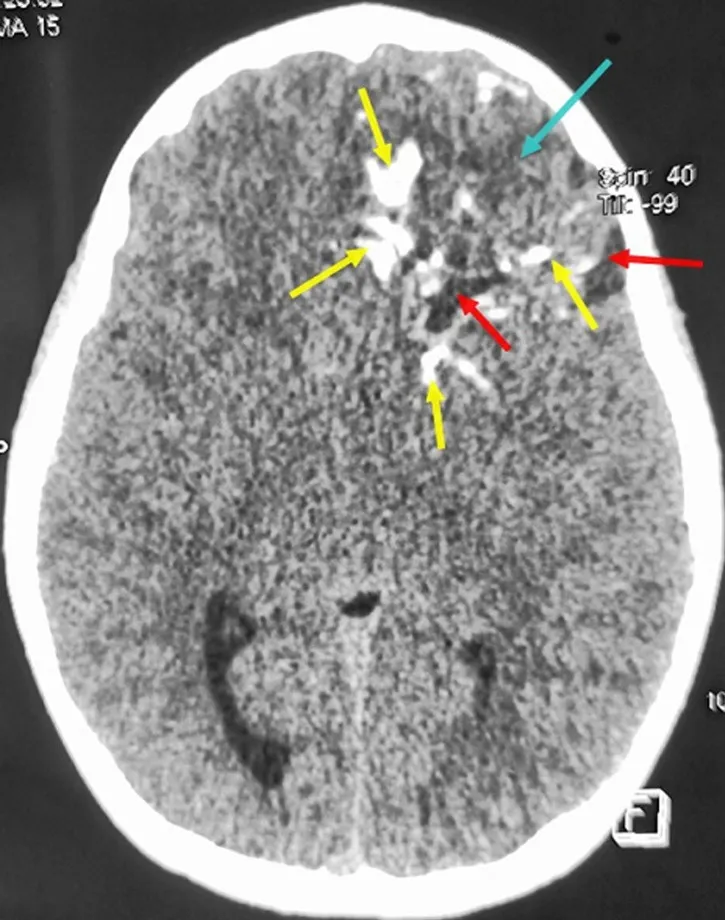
axial non-enhanced brain CT scan showing a left basifrontal tumor measuring 50 x 45 mm in diameter reaching the ipsilateral temporal lobe; this mass had a triple fleshy component (blue arrow), cystic (red arrows) and scattered foci of calcification (yellow arrows) in variable proportions; note the midline shift estimated at 6 mm without any uncal herniation.
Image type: radiology (ct)